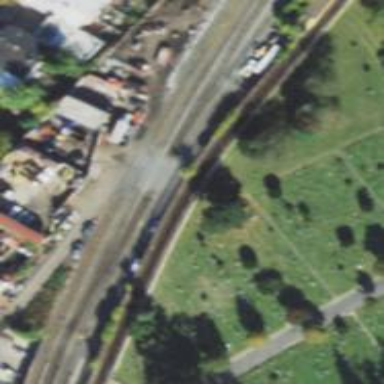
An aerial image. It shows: Railway track.